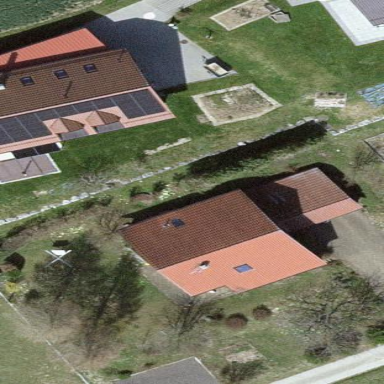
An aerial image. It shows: Residential building.